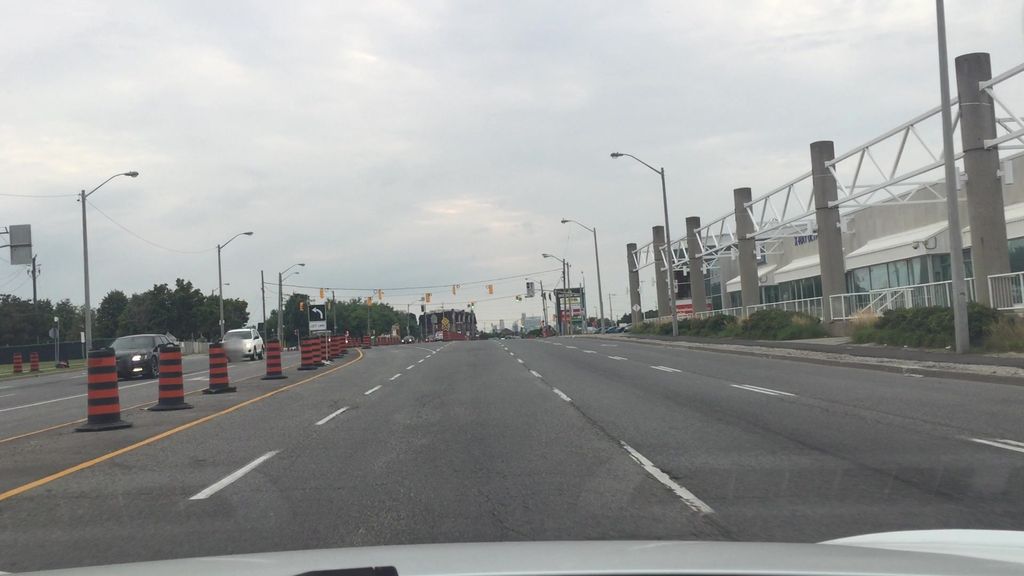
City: toronto